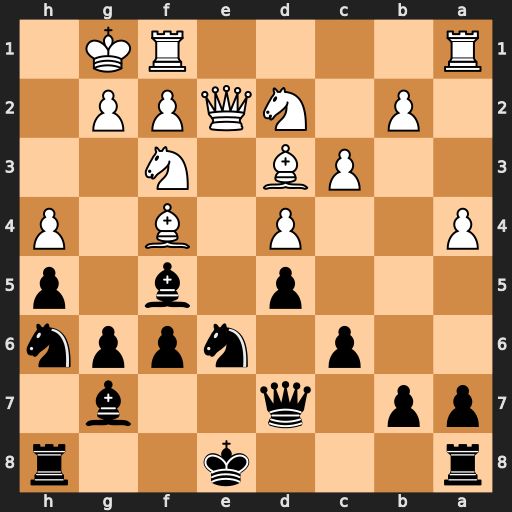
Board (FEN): r3k2r/pp1q2b1/2p1nppn/3p1b1p/P2P1B1P/2PB1N2/1P1NQPP1/R4RK1
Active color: b
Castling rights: kq
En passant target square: -
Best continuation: Bxd3 Qxd3 Nxf4 Qe3+ Ne6